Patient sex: M
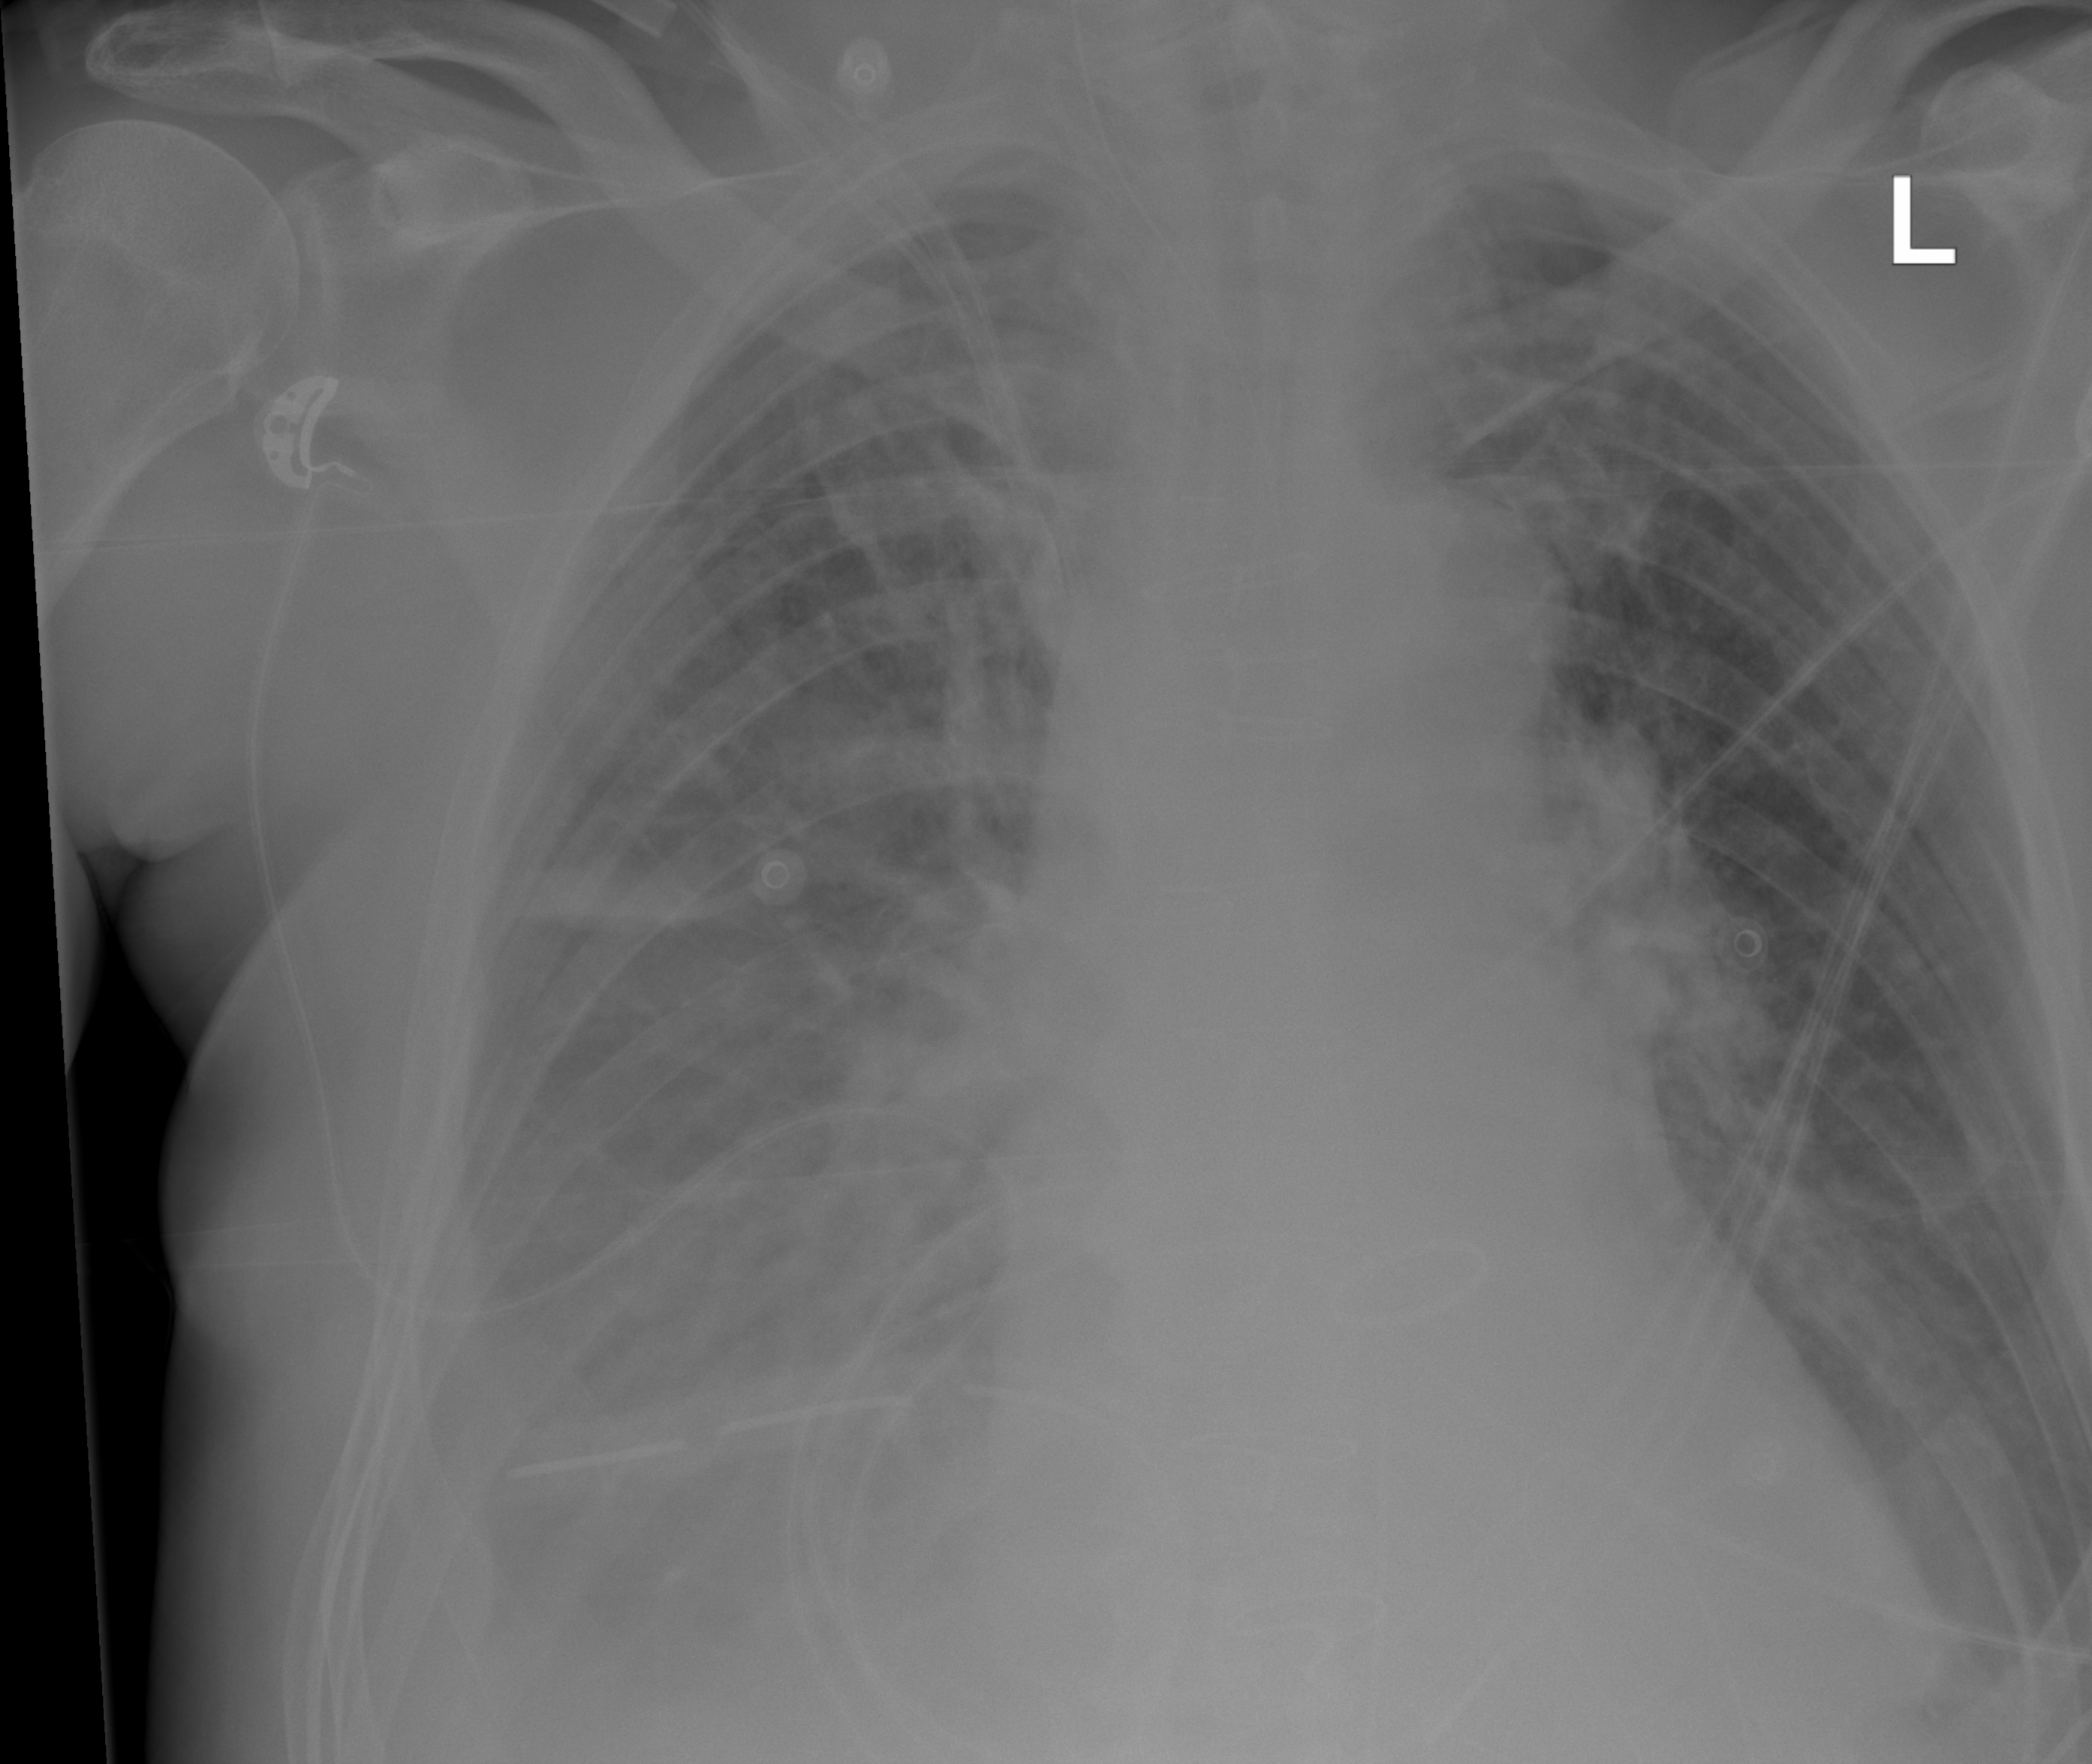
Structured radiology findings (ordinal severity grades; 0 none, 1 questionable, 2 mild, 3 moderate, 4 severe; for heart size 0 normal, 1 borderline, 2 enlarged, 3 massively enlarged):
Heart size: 2
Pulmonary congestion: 2
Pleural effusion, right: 2
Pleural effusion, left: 2
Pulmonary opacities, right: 3
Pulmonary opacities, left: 2
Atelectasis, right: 3
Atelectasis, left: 3